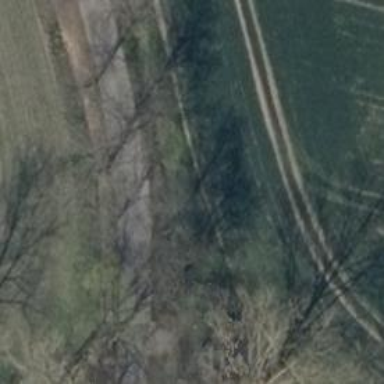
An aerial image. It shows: Tertiary road.